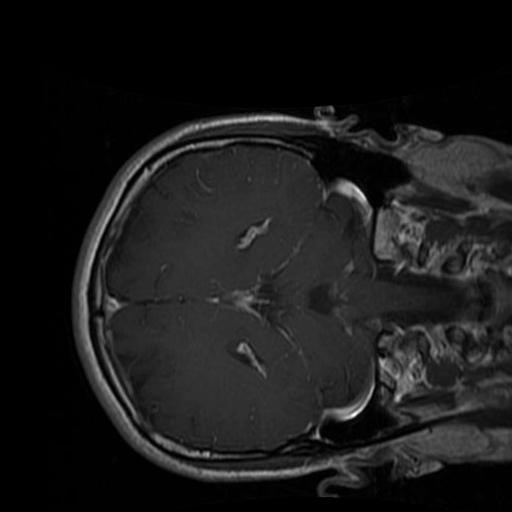
Label: brain_glioma